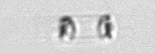
Label: Skeletonema